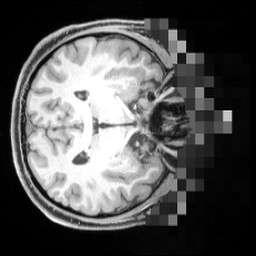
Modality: T1w
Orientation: axial
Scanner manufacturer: siemens
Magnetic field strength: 3 T
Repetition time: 2.55 s